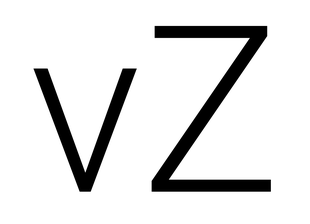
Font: Roboto_Light